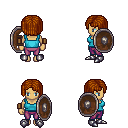
a pixel art fantasy rpg character, female body template, human, tanned skin, teal pirate shirt, magenta pants, brunette pageboy hairstyle, leather bracers, metal boots, shield, four views (front, back, left, right), 2x2 character sprite sheet, small pixel art, hard edges, no anti-aliasing